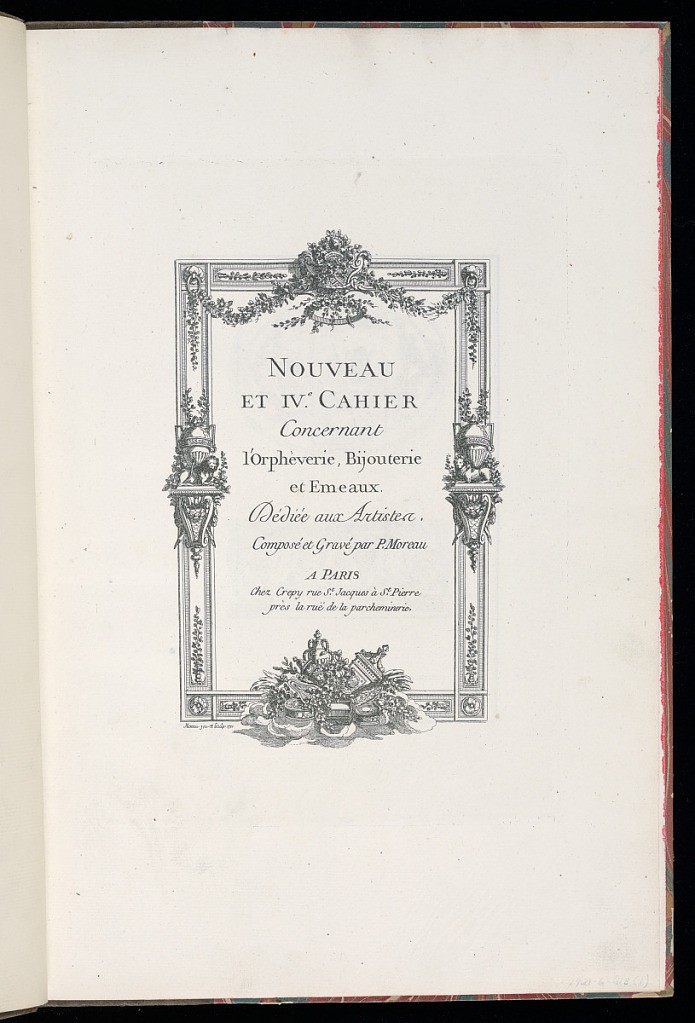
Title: Title Page
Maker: Pierre Moreau, French, 1722 – 1798
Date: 1771
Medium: Etching and engraving on laid paper
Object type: Print
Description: Title page for a series of prints with the title and address lettered within a neoclassical frame featuring rosettes in the corners, a vase in the upper center with flowers and festoons of flowers. Brackets on either side with egg-shaped vases featuring gadrooning and wave motifs, with a lion in front and leafy branches. The brackets feature s-scrolls, festoons of laurel leaves, and scale patterns. In the lower center, a group of objects de vertu - etuis, vases, gold boxes, perfume bottles - surrounded by clouds, flowers, and leaves. The plate is signed and dated.